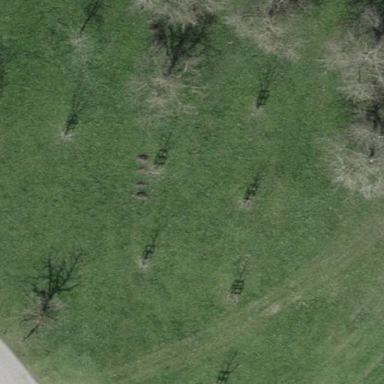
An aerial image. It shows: Orchard.